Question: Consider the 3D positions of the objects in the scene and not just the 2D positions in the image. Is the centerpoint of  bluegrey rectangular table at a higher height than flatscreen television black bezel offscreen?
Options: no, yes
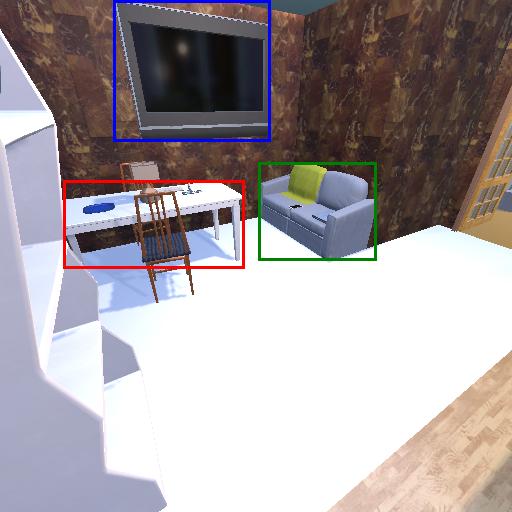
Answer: no